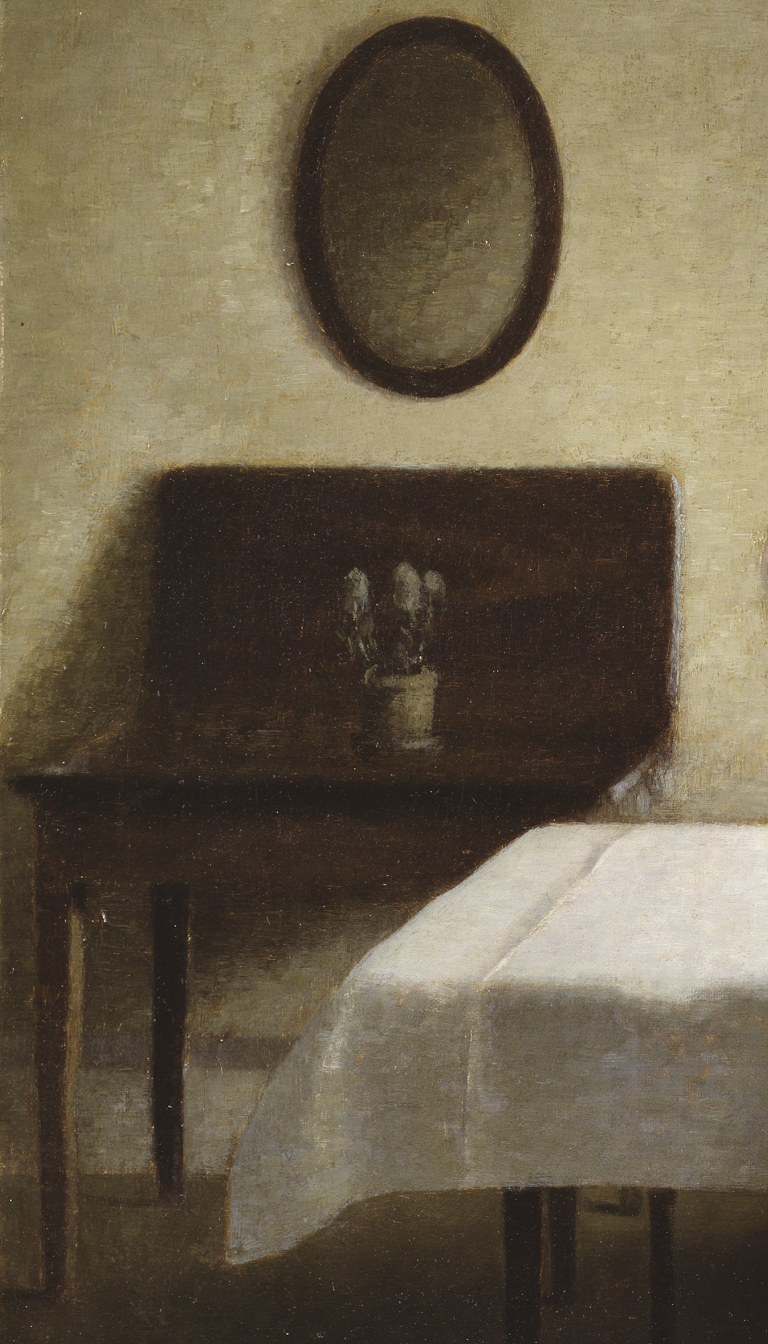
interior painting, wide, soft diffused light, sparse interior with dark wood table holding small potted plant, oval mirror on pale wall, white tablecloth draped over table in foreground, dark atmospheric background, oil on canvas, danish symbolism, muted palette